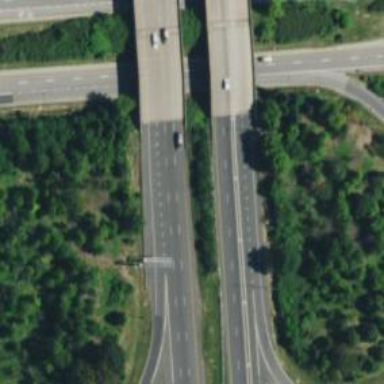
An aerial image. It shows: Motorway junction.